Question: Count the number of objects in the diagram.
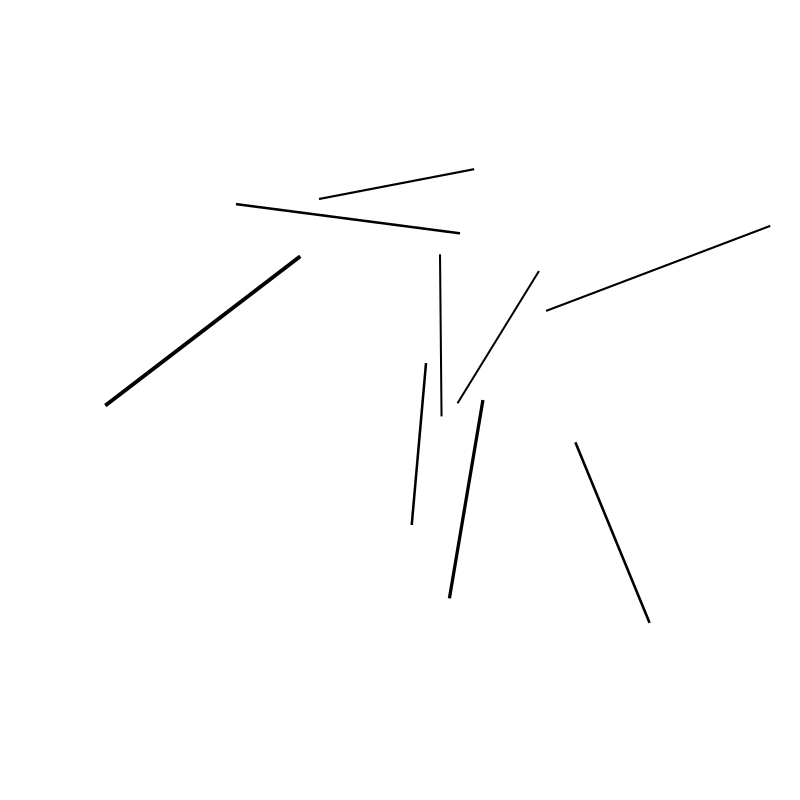
Answer: 9